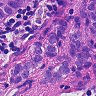
Metastatic tissue present: yes